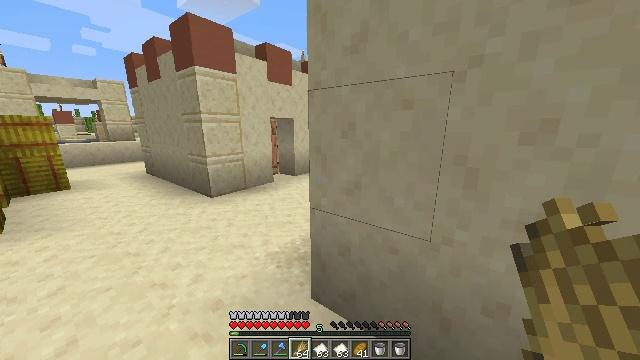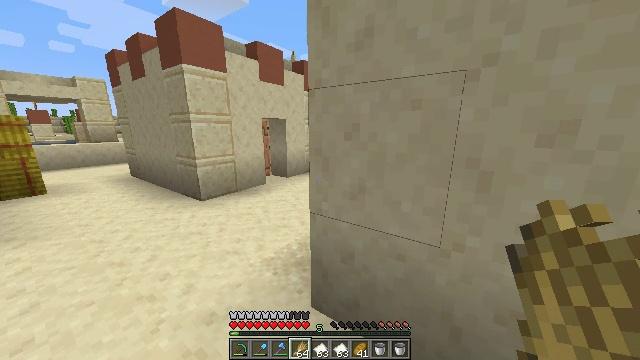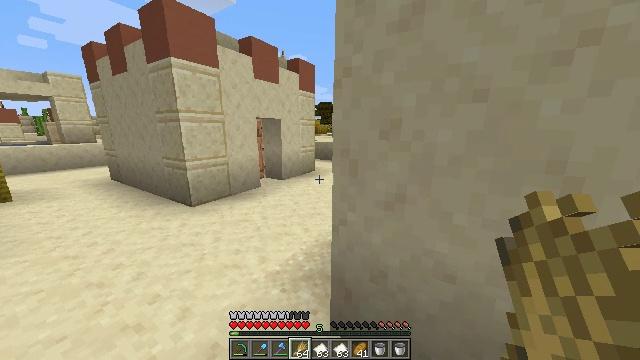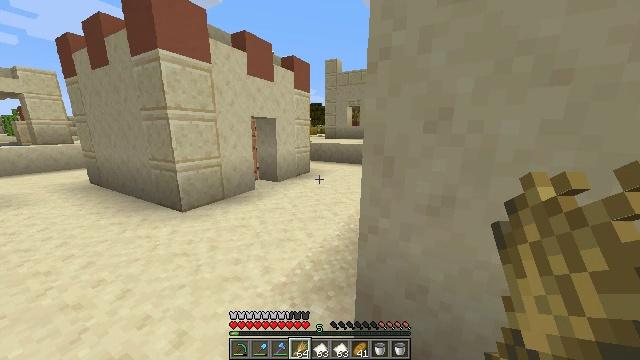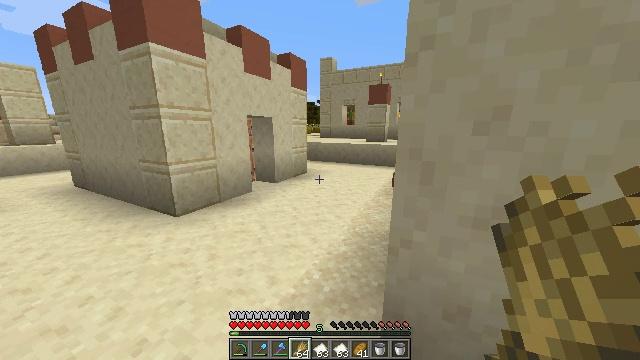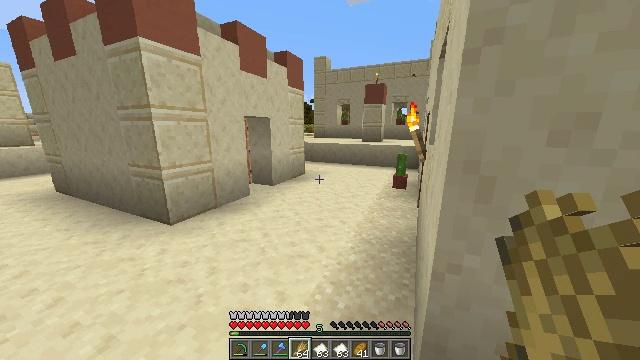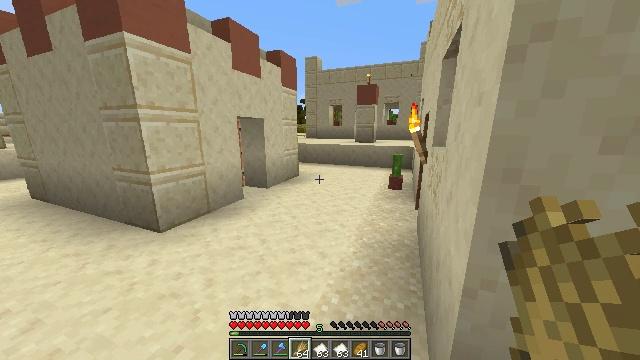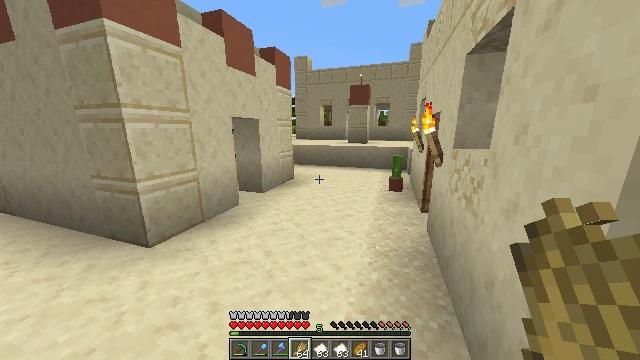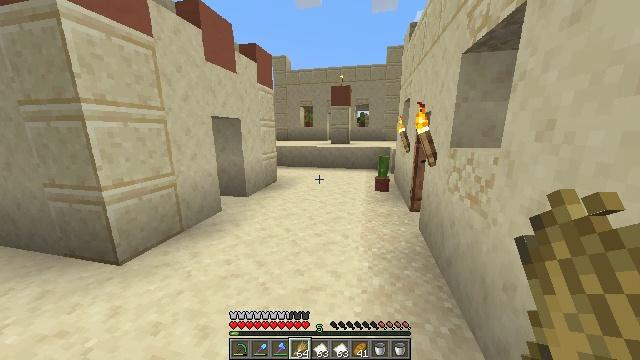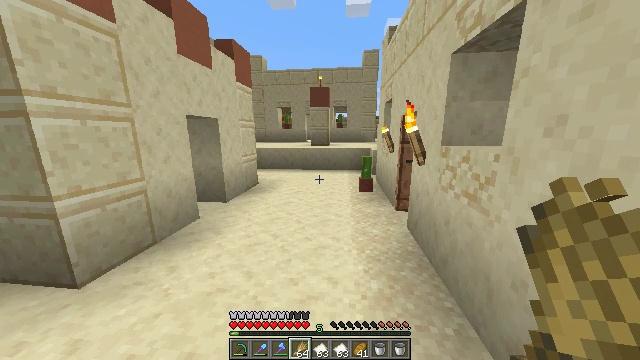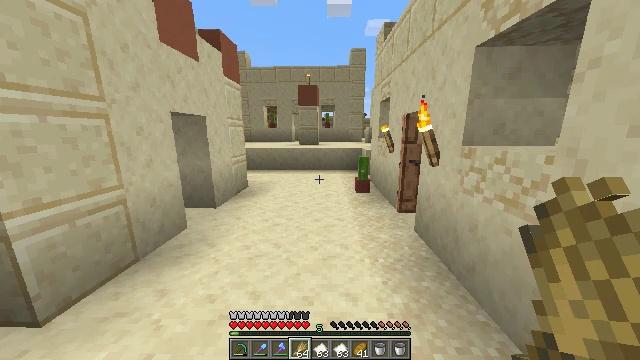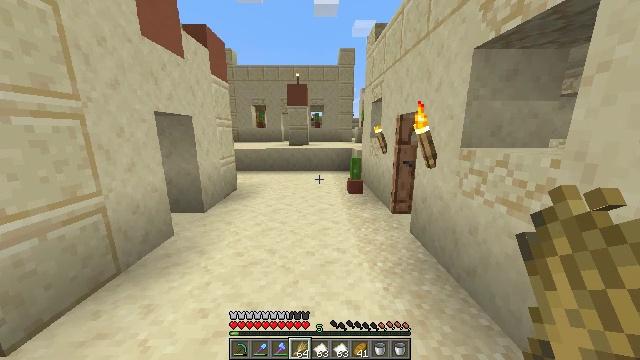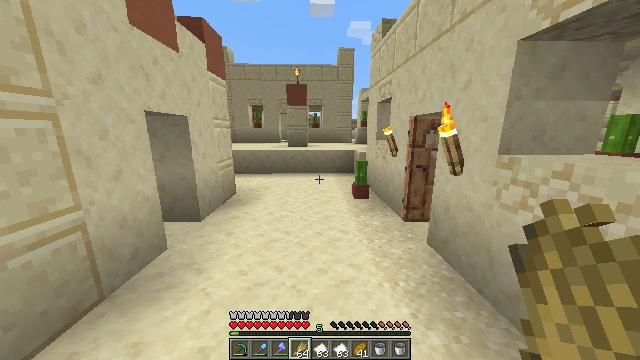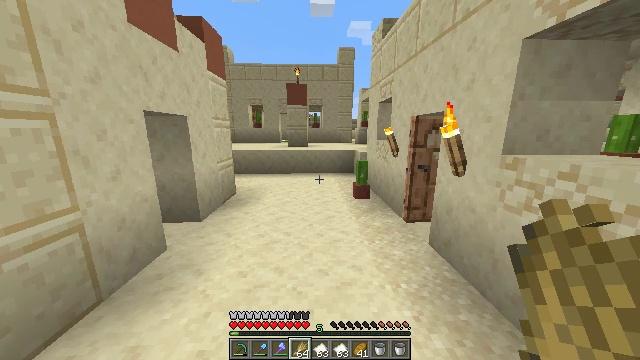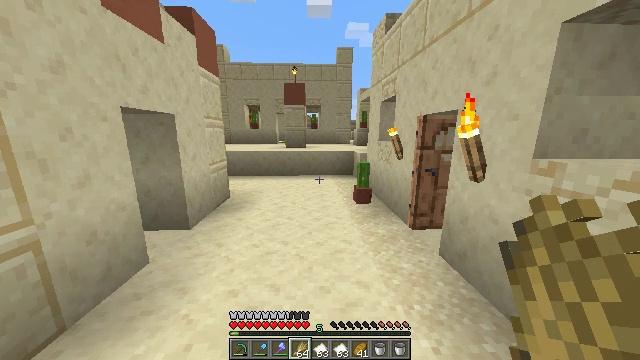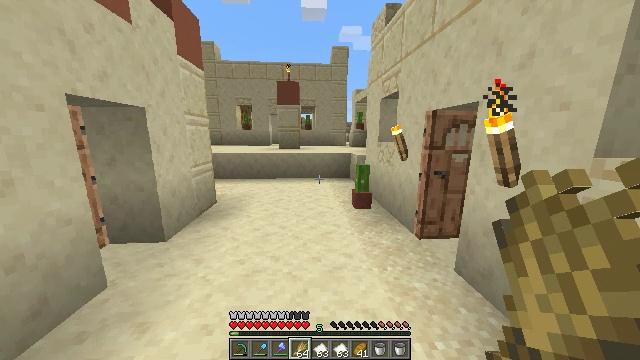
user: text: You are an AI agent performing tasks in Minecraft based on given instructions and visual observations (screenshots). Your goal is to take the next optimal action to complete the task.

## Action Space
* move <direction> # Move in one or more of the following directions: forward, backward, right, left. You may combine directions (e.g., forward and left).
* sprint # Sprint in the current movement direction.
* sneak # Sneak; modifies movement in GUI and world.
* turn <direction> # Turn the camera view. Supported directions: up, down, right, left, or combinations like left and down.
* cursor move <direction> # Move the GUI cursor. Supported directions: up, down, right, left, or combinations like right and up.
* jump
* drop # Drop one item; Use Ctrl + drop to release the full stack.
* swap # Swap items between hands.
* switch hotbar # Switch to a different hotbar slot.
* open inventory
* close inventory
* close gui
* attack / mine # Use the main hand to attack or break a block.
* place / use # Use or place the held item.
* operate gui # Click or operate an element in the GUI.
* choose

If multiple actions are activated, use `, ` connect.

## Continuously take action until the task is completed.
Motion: motion action
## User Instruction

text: Gather smooth sandstone from desert temples or structures.
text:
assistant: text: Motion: move forward and move left, sprint, turn right
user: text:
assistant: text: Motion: move forward and move left, sprint, turn right
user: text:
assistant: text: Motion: move forward and move left, sprint, turn right
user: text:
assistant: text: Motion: move forward and move left, sprint, turn right
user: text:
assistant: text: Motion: move forward and move left, sprint, turn right
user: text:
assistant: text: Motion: move forward and move left, sprint, turn right
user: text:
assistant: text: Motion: move forward and move left, sprint, turn right
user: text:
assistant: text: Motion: move forward and move left, sprint, turn right
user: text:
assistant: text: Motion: move forward and move left, sprint, turn right
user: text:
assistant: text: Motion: move forward and move left, sprint, turn right
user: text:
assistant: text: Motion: move forward and move left, sprint, turn right
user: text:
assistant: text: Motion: move forward, sprint, turn right
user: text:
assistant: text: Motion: move forward, sprint
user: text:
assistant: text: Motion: move forward, sprint
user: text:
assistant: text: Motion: move forward, sprint, turn right
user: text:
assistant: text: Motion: move forward, sprint, turn right
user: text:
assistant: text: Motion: move forward, sprint, turn right
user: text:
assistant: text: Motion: move forward, sprint
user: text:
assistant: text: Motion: move forward, sprint
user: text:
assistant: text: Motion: move forward and move left, sprint, turn right
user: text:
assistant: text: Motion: move forward and move left, sprint, turn right
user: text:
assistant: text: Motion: move forward and move left, sprint, turn right
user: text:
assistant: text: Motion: move forward and move left, sprint
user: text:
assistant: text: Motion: move forward and move left, sprint, turn right
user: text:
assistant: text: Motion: move forward and move left, sprint, turn right
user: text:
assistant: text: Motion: move forward and move left, sprint, turn right
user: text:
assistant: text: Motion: move forward and move left, sprint, turn right
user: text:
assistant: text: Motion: move forward and move left, sprint, turn right
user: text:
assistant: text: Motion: move forward and move left, sprint, turn right
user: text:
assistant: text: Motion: move forward and move left, sprint, turn right